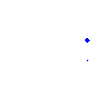
Particle: kaon